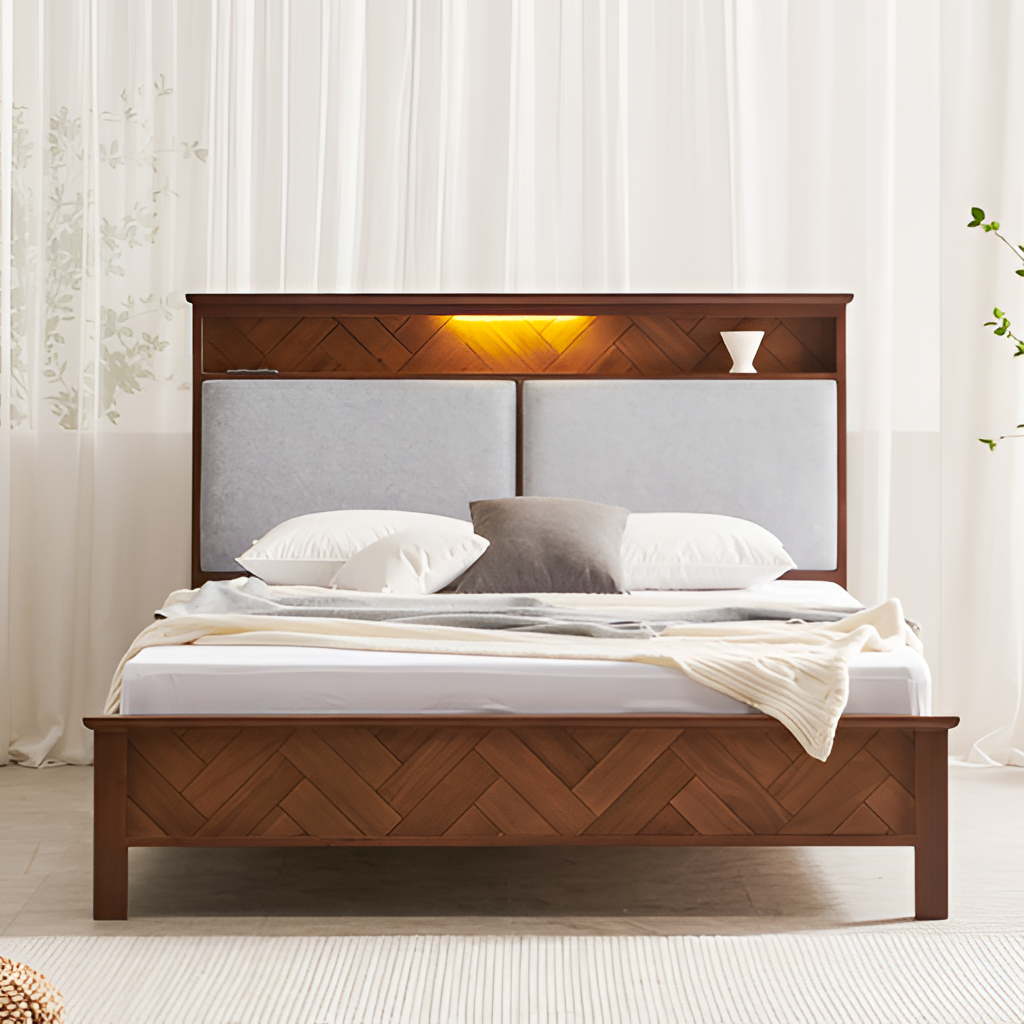
wood illuminated headboard bed, bedroom, contemporary, fabric wallpaper, with solid pattern, beige tile flooring, with large square pattern